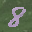
Label: 8